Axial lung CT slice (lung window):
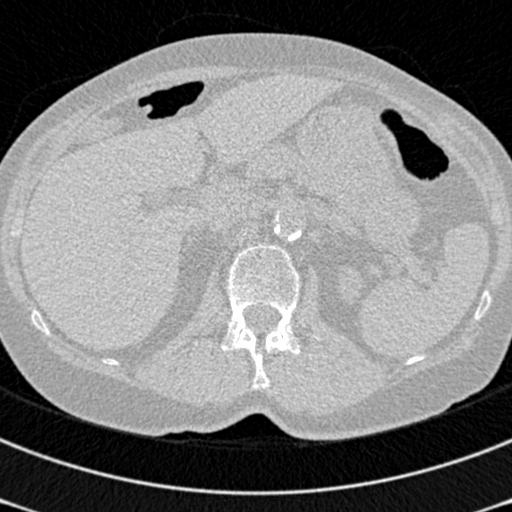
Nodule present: no